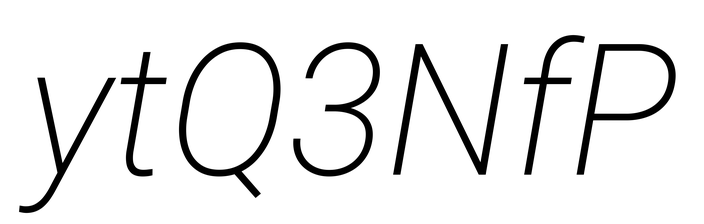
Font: Roboto-Italic_ExtraLight_Italic